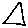
Label: triangle